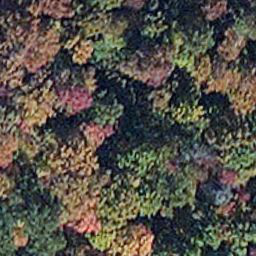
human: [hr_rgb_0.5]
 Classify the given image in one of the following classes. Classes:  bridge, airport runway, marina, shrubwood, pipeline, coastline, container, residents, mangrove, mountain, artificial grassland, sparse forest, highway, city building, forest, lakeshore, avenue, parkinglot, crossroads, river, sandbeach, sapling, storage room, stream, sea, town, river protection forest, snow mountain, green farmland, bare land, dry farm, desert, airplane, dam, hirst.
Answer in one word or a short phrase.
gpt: mangrove